Question: I have a google chart on my website, it's a line graph. But my Y axis data values will only go up in whole numbers, so I don't want to have the "4.5" values on the Y axis, as you can see:

If someone could point me in the right direction I'd appreciate it!
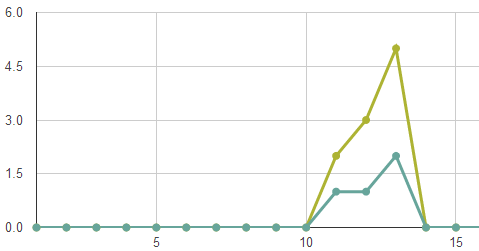
Answer: You should to play with the following parameter 'gridlines:{count}' , e.g.
'''
hAxis: {
minValue: 1.00,
maxValue: 5.00,
baseline: 3.00,
viewWindowMode:'explicit',
viewWindow:
{
max: 5.00,
min: 1.00
},
gridlines:{count:11}
},
vAxis: {
minValue: 1.00,
maxValue:5.00,
baseline:3.00,
viewWindowMode:'explicit',
viewWindow:
{
max:5.00,
min:1.00
},
gridlines:{count:11}
}
'''